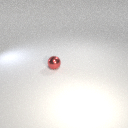
small red metal sphere